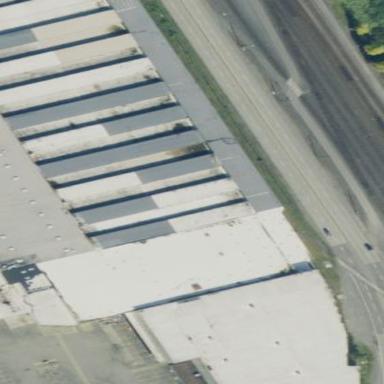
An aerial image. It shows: Warehouse.